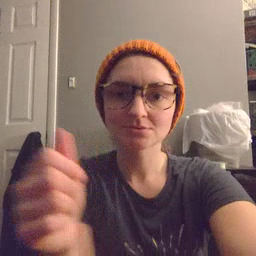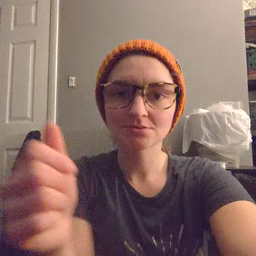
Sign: not